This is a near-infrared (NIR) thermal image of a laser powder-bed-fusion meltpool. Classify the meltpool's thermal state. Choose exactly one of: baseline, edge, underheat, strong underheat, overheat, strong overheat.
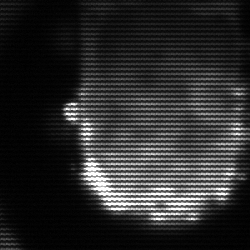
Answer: baseline